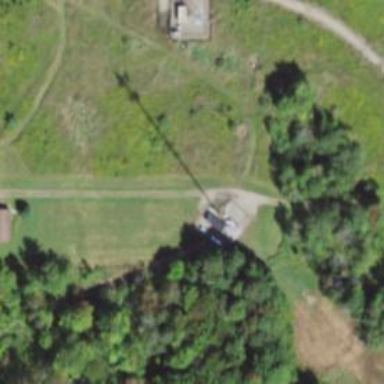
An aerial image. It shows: Communication mast tower.